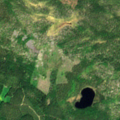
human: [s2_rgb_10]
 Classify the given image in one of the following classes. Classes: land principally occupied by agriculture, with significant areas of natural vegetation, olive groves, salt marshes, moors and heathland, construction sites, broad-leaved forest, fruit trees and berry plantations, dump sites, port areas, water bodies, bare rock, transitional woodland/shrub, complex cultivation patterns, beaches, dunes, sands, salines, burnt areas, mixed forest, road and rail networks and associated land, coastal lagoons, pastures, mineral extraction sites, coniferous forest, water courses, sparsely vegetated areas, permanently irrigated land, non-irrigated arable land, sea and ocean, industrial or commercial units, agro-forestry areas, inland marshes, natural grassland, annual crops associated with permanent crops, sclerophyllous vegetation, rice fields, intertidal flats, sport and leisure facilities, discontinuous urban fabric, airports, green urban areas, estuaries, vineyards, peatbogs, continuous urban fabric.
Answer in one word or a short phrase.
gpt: coniferous forest, transitional woodland/shrub